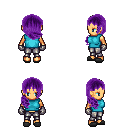
a pixel art fantasy rpg character, female body template, human, tanned skin, teal sleeveless shirt, metal pants, purple right-swept hairstyle, metal gloves, gray slippers, four views (front, back, left, right), 2x2 character sprite sheet, small pixel art, hard edges, no anti-aliasing